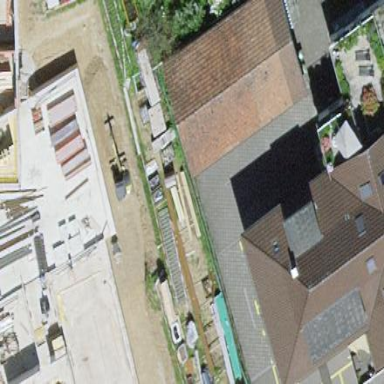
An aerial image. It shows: Garage building.